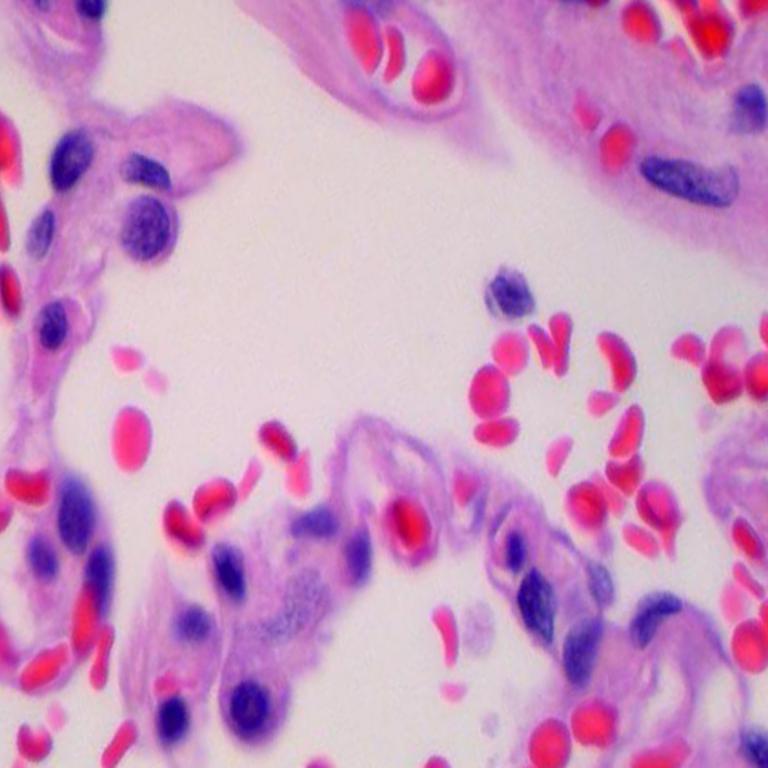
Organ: lung
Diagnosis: benign